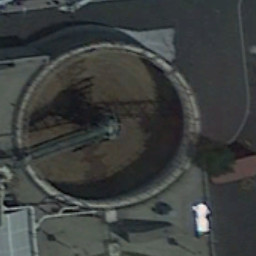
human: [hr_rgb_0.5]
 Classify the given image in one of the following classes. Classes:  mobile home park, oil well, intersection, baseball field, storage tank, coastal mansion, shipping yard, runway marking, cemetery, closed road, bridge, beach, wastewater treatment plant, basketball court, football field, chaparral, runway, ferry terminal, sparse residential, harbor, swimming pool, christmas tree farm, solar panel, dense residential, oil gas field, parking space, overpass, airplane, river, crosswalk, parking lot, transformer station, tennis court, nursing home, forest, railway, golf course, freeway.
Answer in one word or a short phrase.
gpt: wastewater treatment plant